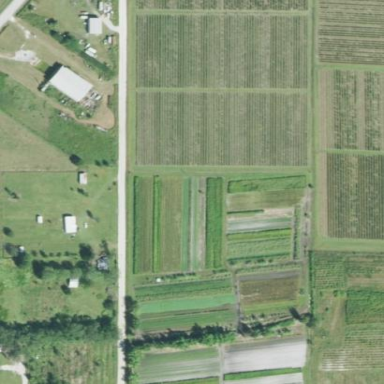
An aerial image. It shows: Plant nursery cultivating trees.